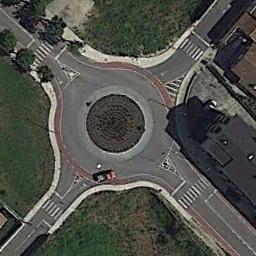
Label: roundabout